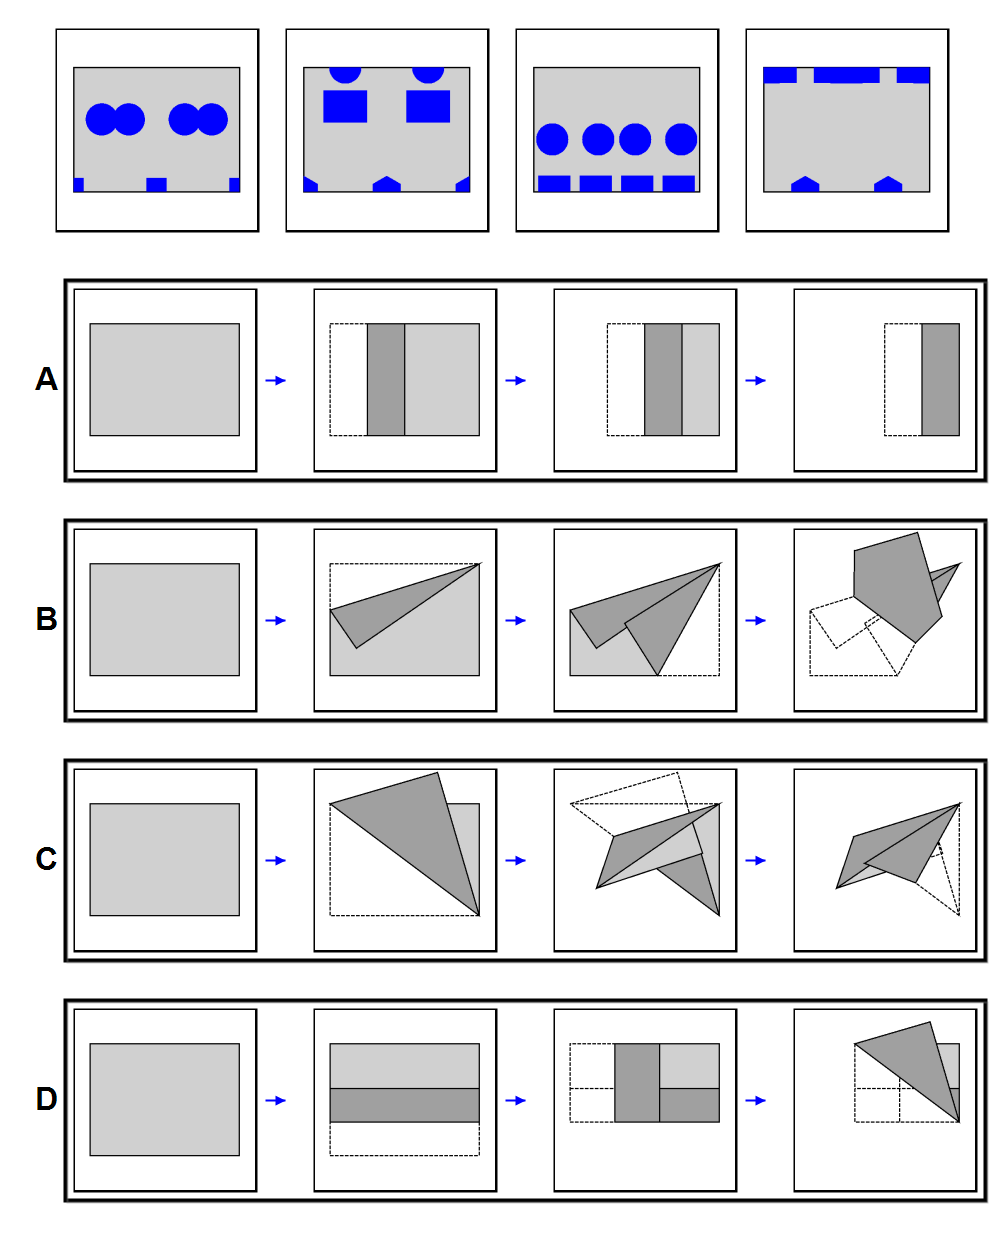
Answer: A